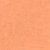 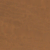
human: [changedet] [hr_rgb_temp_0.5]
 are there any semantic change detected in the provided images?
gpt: There is no difference.